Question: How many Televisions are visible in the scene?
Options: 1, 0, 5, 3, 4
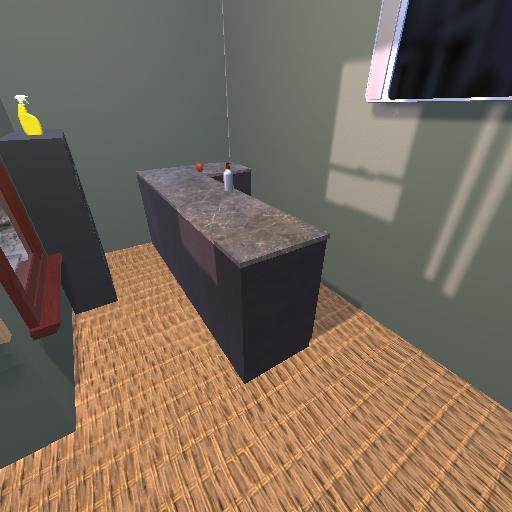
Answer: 1